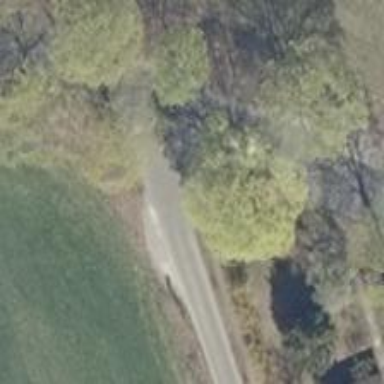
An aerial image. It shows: Unclassified road.